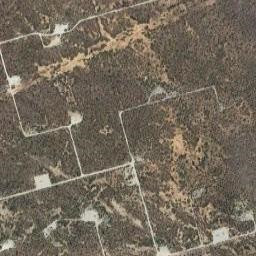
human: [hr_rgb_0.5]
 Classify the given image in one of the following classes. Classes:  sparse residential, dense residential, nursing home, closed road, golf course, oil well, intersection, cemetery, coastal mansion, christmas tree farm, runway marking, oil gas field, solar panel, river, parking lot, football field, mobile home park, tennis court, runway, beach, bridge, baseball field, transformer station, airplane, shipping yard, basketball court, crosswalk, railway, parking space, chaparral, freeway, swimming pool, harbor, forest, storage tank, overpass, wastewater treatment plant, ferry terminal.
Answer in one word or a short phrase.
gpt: oil gas field